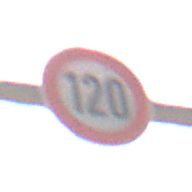
Verkehrszeichen: Geschwindigkeit120
Umgebung: Outdoor, Nature
Tageszeit: Midday
Wetter: PartlyCloudy
Licht: Natural
Jahreszeit: NotSpecified
Kontrast: HighContrast